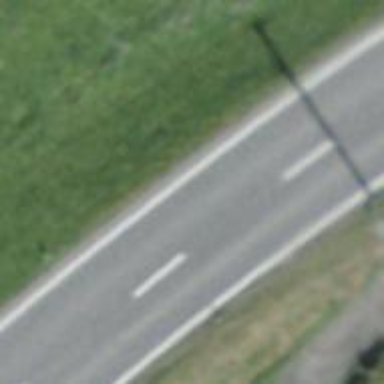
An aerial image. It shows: Secondary road with asphalt surface.